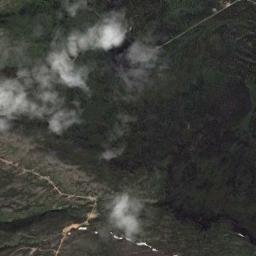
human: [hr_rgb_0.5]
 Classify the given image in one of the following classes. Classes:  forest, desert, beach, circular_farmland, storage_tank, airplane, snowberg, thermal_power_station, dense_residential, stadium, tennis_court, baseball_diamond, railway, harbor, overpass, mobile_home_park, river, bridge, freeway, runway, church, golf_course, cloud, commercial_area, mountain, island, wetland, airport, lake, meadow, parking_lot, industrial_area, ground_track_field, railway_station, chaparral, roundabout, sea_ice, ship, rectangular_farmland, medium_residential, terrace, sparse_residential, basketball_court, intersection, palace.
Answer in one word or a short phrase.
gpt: cloud